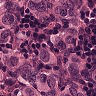
Metastatic tissue present: yes